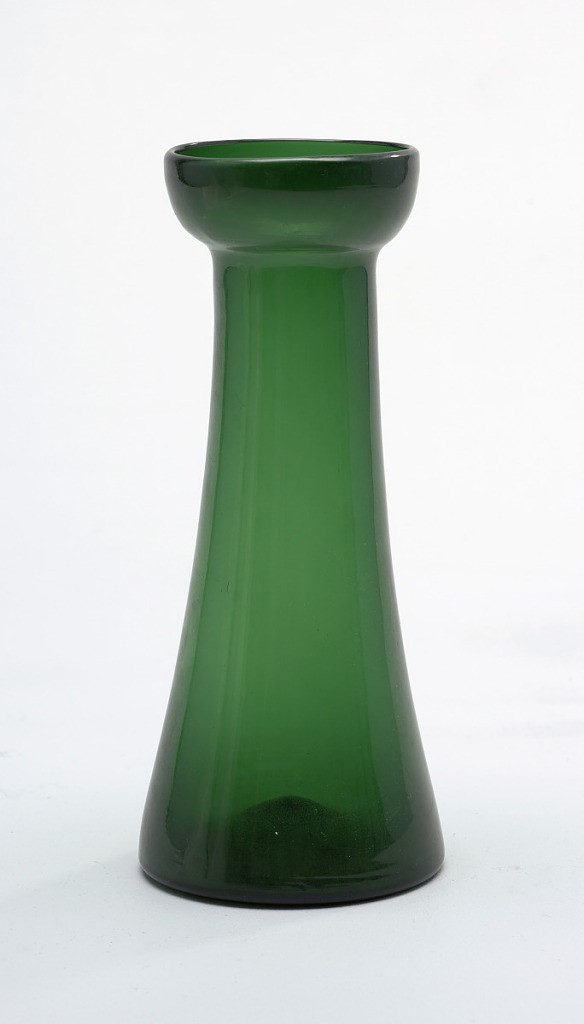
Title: Vase
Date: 19th century
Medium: glass
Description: hyacinth Green glass